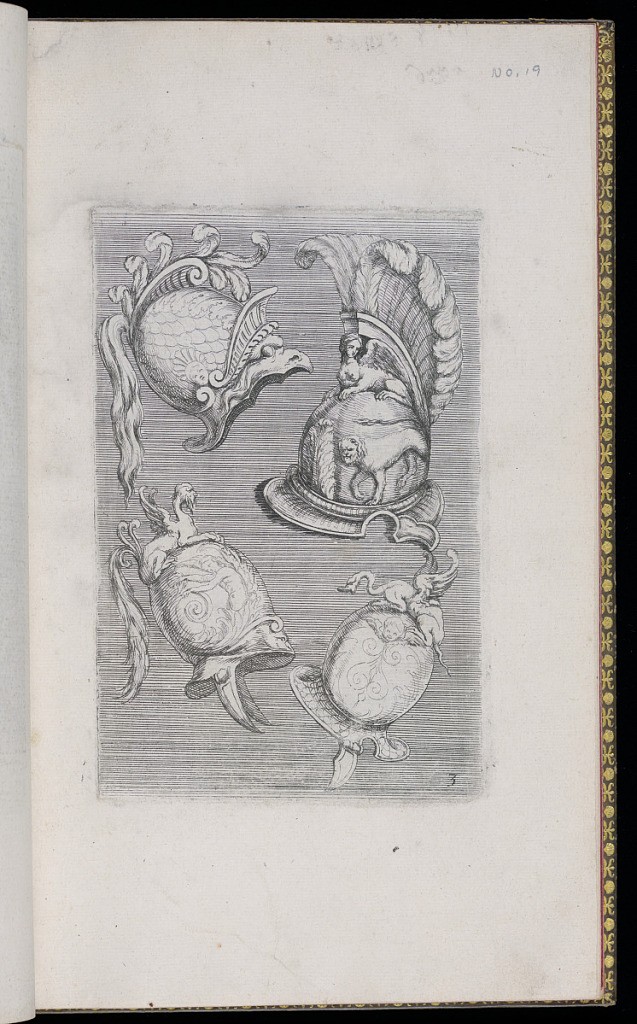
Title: Helmet Designs
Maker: D. Antoine Pierretz, French, active 1647
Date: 1648
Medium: Etching on laid paper
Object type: Print
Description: Four ornamental helmet designs featuring feathers, fantastical creatures, scale pattern, fluting, scrolling leaves, a dragon, and a sphynx. The plate is numbered.